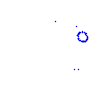
Particle: proton